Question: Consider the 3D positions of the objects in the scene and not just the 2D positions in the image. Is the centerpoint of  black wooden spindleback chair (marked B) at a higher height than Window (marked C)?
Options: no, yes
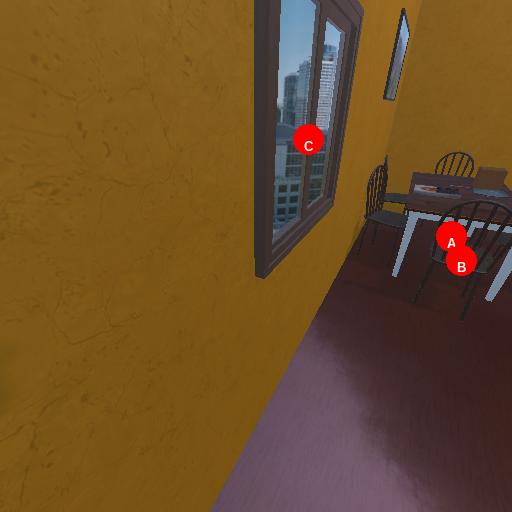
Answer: no